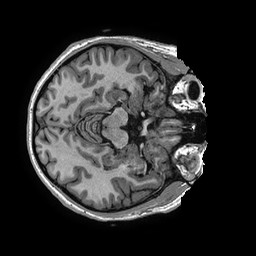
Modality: T1w
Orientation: axial
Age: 22
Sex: female
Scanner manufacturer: ge
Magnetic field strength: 3 T
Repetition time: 0.006952 s
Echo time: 0.00292 s